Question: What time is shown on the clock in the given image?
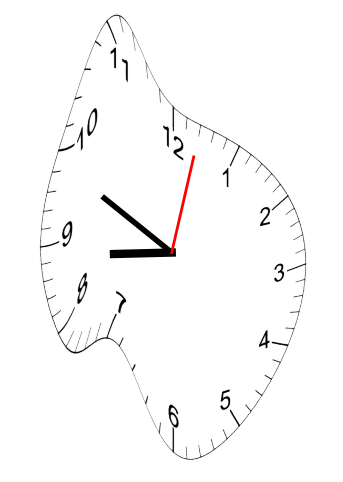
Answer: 08:49:02